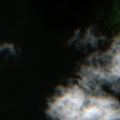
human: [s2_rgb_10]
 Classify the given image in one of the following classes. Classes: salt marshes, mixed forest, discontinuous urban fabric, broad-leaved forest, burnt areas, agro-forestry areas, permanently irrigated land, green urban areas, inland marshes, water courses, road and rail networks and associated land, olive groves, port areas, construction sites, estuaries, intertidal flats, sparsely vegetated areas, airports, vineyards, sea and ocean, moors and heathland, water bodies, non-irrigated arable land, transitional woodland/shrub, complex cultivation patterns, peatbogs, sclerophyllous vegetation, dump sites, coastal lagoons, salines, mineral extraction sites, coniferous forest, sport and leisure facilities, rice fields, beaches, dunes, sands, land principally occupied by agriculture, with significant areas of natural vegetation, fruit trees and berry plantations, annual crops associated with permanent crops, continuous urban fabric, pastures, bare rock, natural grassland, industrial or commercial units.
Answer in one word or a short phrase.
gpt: broad-leaved forest, mixed forest, water bodies